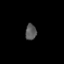
Tissue: prostate
Cell type: T cells
Senescence score: 0.3106
Nuclear area (px): 173
Mean DAPI intensity: 87.509